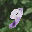
Label: 9